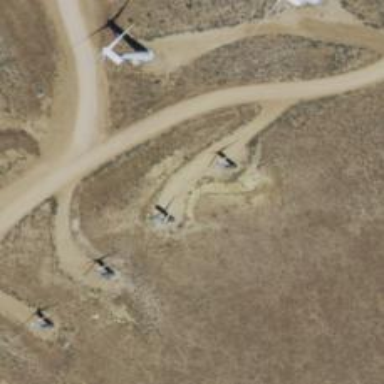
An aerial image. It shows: Wind power generator employing wind turbines.